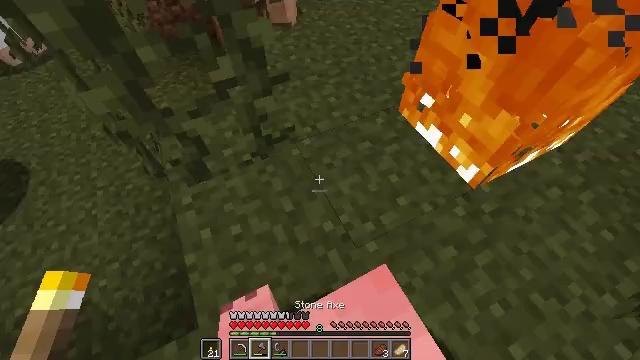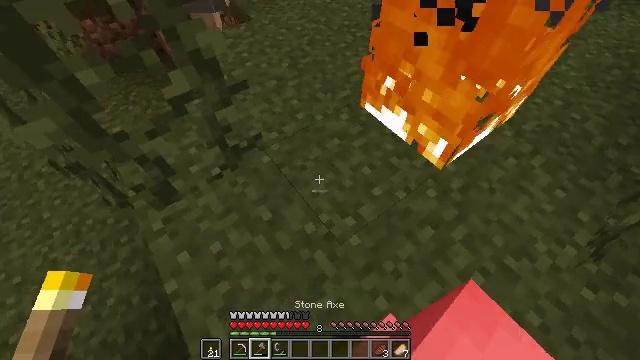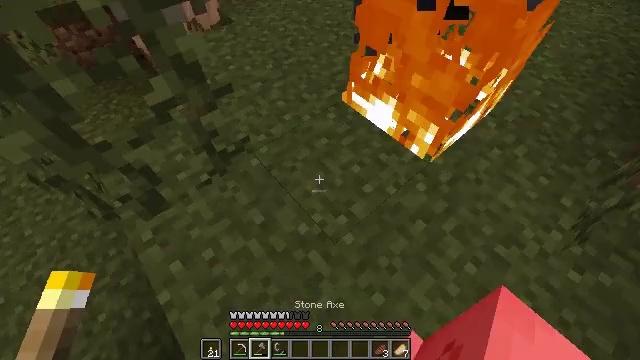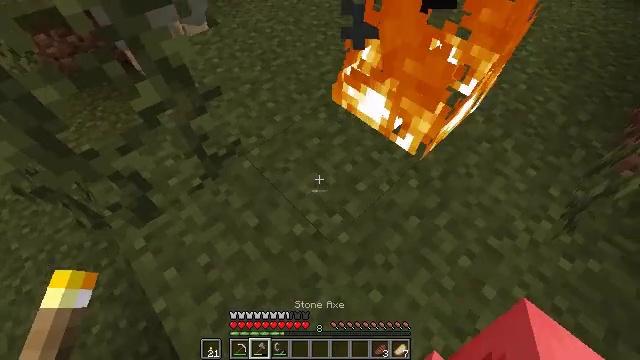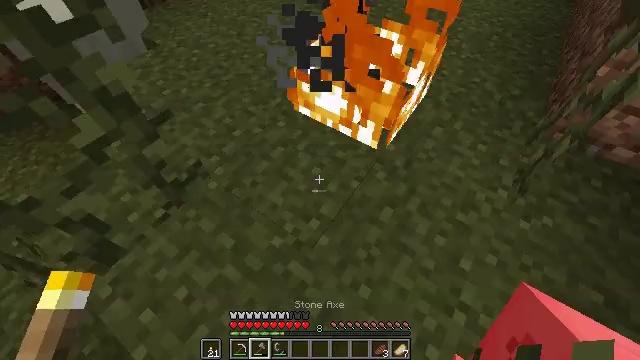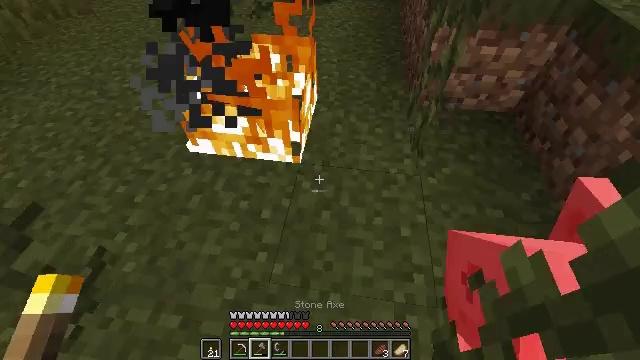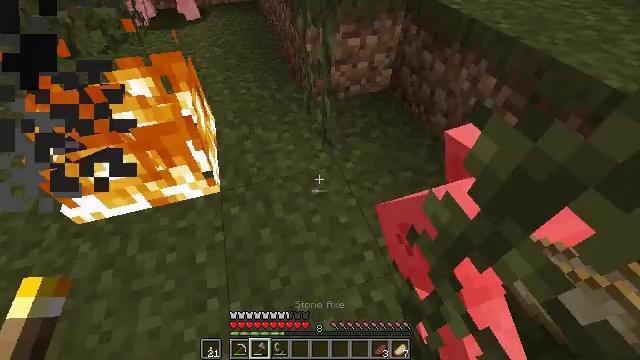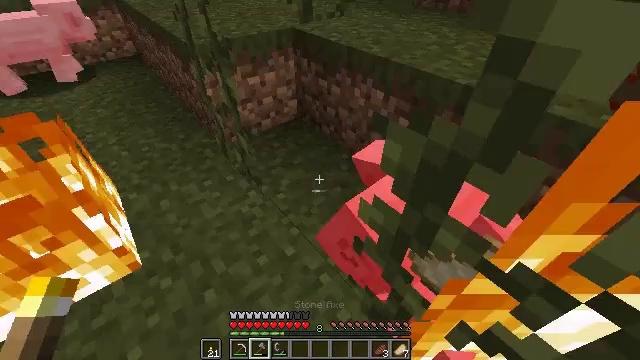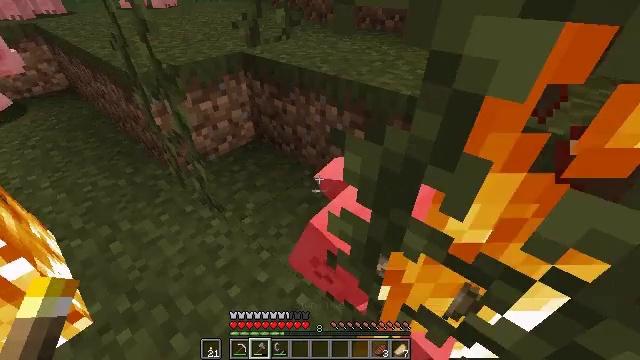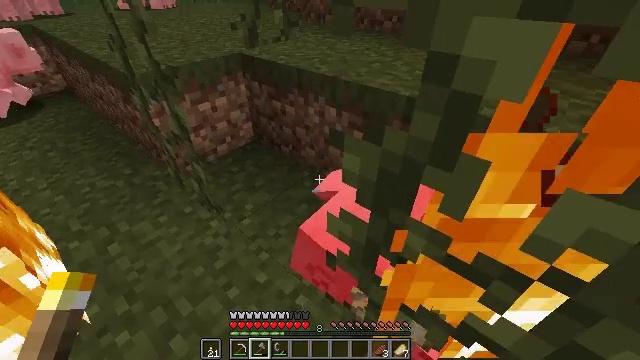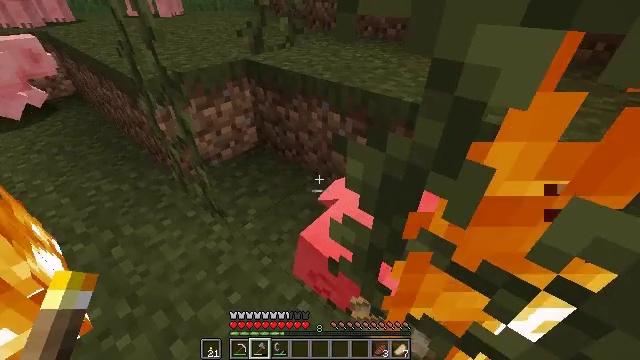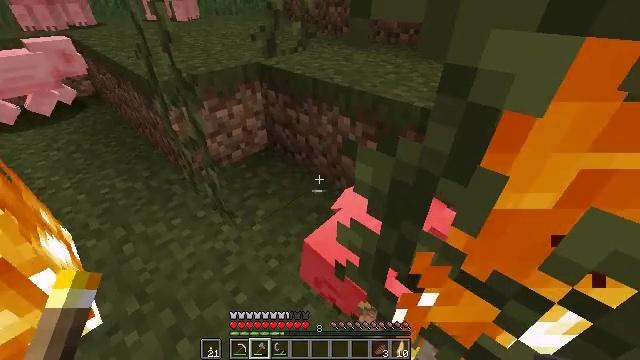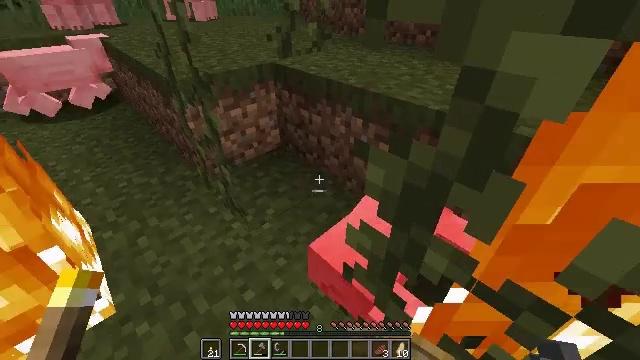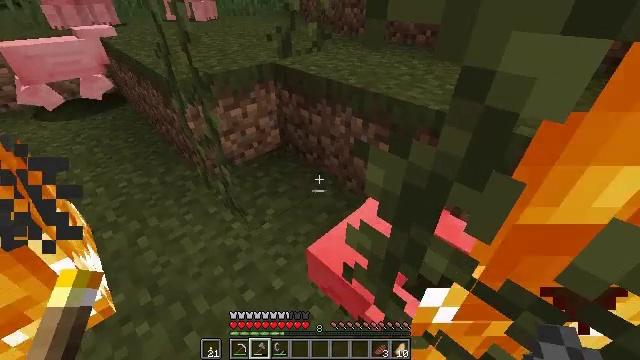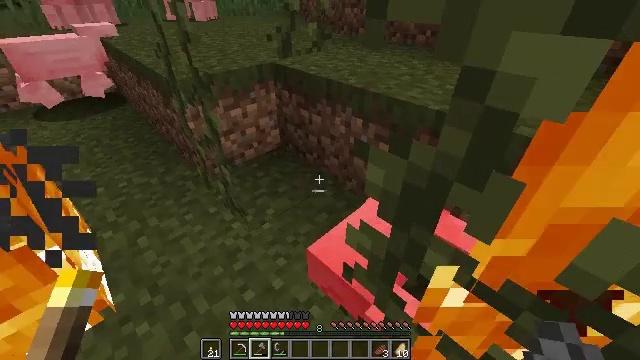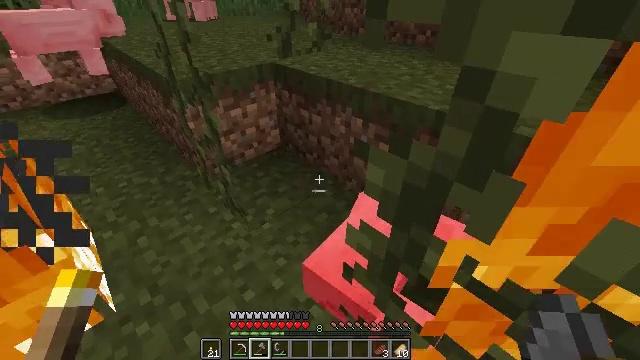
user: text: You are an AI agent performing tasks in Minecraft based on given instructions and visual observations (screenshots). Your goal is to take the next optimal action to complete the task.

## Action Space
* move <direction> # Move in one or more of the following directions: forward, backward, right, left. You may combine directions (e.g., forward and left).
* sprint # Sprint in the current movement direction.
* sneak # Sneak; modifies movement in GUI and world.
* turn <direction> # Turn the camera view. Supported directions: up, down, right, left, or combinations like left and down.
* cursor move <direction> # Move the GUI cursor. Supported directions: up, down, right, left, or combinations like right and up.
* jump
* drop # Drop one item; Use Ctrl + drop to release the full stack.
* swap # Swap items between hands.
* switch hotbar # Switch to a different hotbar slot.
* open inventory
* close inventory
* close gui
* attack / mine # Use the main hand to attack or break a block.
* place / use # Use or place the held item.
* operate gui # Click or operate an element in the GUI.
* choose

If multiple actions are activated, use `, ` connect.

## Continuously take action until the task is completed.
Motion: motion action
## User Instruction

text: Clear the fire from the area.
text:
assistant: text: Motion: turn right
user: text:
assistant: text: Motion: turn right
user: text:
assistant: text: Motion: turn right
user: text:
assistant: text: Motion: turn right and up
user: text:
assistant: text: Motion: turn right and up
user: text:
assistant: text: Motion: turn right and up
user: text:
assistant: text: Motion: turn right and up
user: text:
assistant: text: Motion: turn right and up
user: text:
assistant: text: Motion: no_op
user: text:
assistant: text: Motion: turn up
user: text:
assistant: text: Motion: turn left
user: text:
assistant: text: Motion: turn left
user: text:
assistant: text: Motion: no_op
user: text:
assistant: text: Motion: no_op
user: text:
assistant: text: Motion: no_op
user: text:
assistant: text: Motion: move forward, turn left
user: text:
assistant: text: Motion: move forward, turn left
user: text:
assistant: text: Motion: move forward, turn left and up
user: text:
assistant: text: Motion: move forward, turn left and up
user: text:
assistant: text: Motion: move forward and move right, turn left and up
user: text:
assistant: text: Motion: move forward and move right, turn left and down
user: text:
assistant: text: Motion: move right, turn left and down
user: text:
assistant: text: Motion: move right, turn left and down, attack / mine
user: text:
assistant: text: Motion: attack / mine
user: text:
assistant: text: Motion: attack / mine
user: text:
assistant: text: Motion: turn left
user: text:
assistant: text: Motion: turn left
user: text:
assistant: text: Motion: no_op